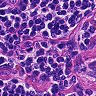
Metastatic tissue present: no